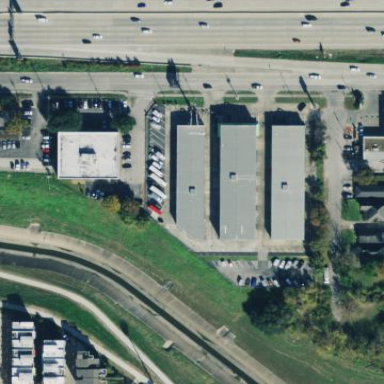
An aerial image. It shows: Storage rental shop.